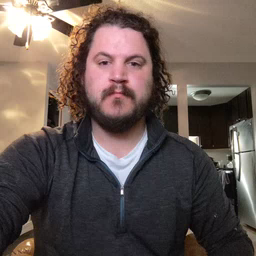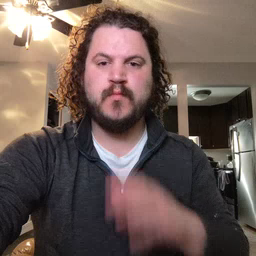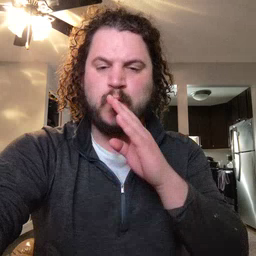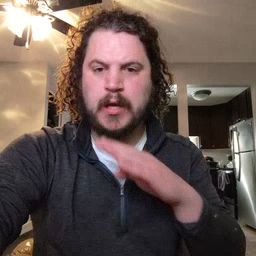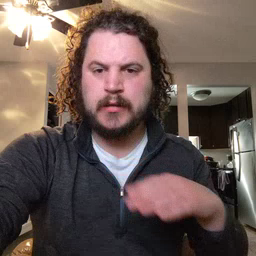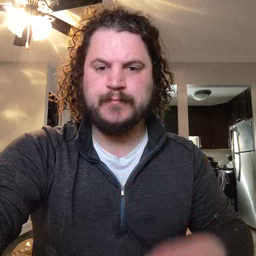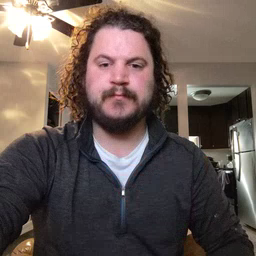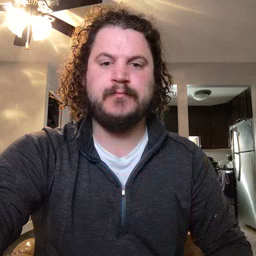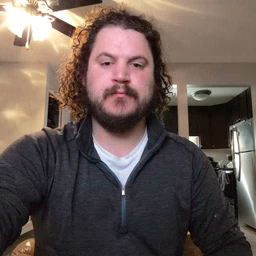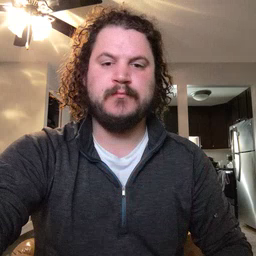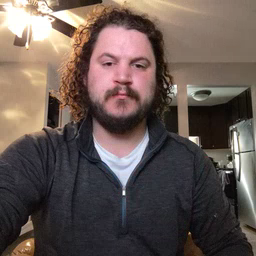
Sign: quiet